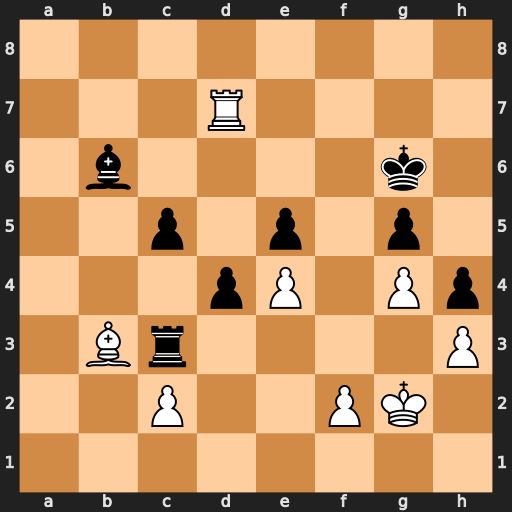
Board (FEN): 8/3R4/1b4k1/2p1p1p1/3pP1Pp/1Br4P/2P2PK1/8
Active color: w
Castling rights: -
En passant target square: -
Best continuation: Rd6+ Kh7 Rxb6